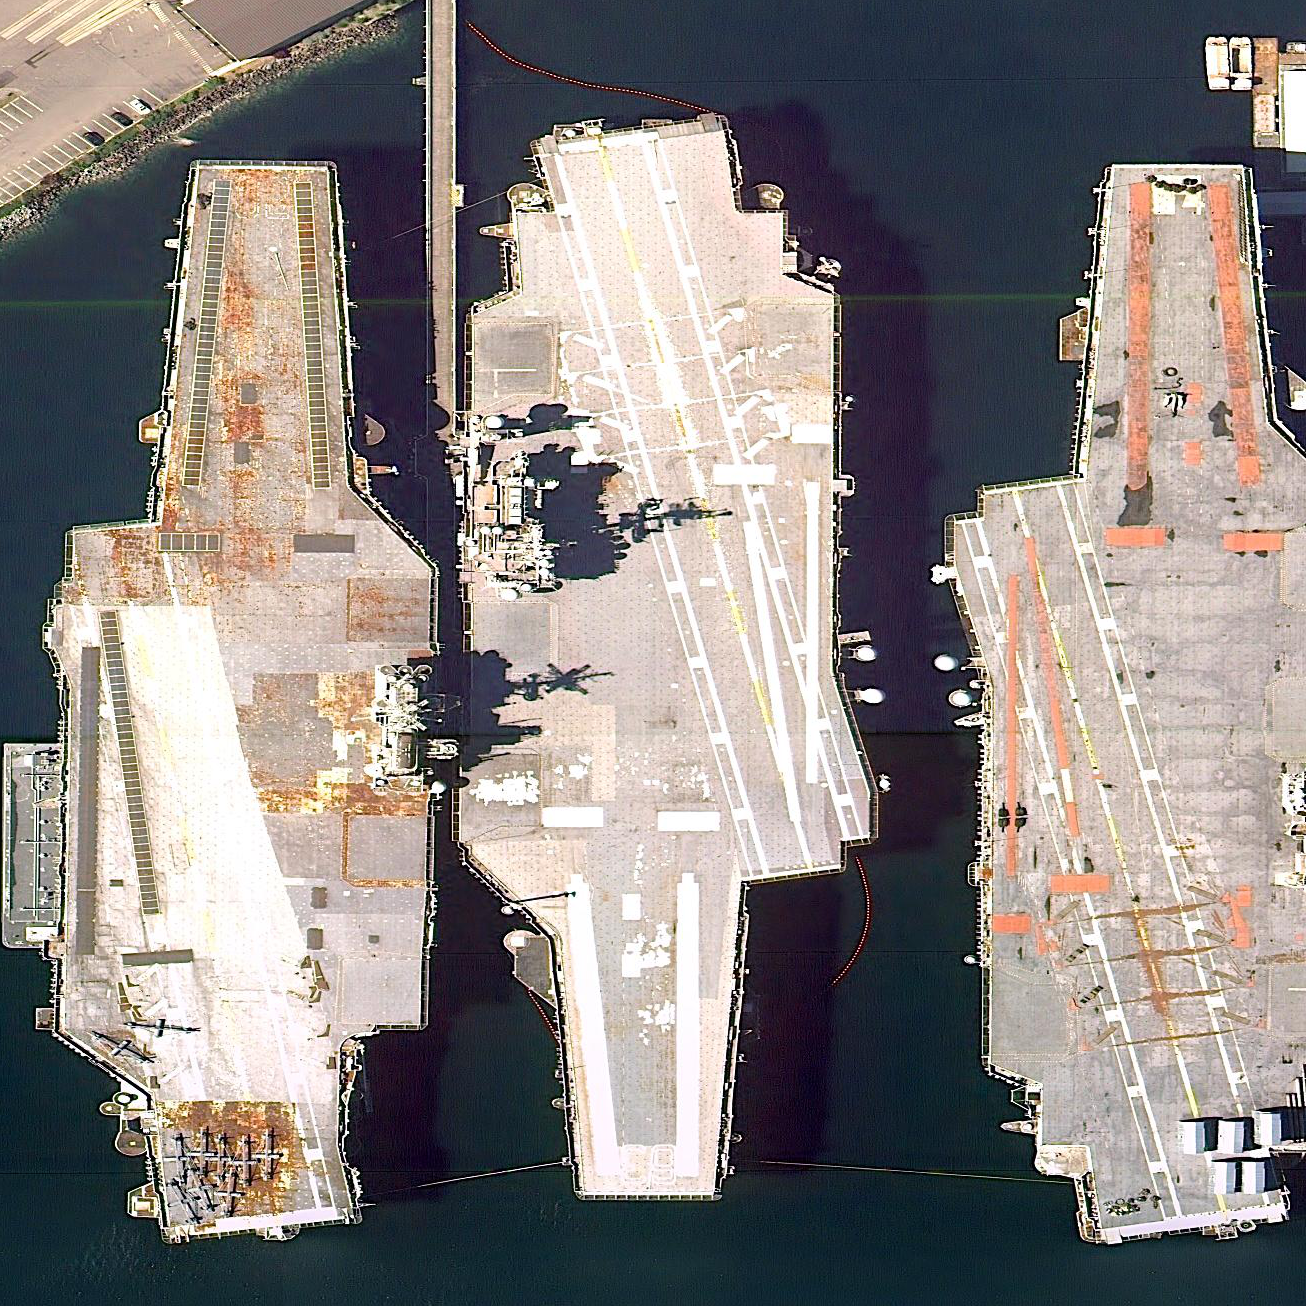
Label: aircraft_carrier